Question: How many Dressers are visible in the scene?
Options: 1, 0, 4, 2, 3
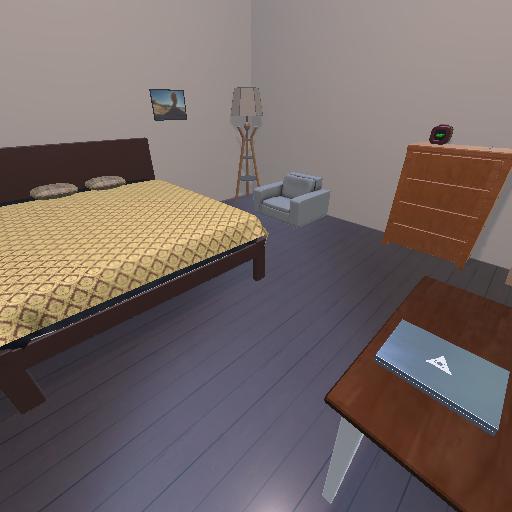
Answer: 1